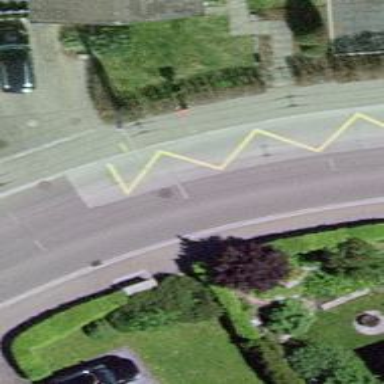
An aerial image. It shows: Trolleybus stop position for public transport.